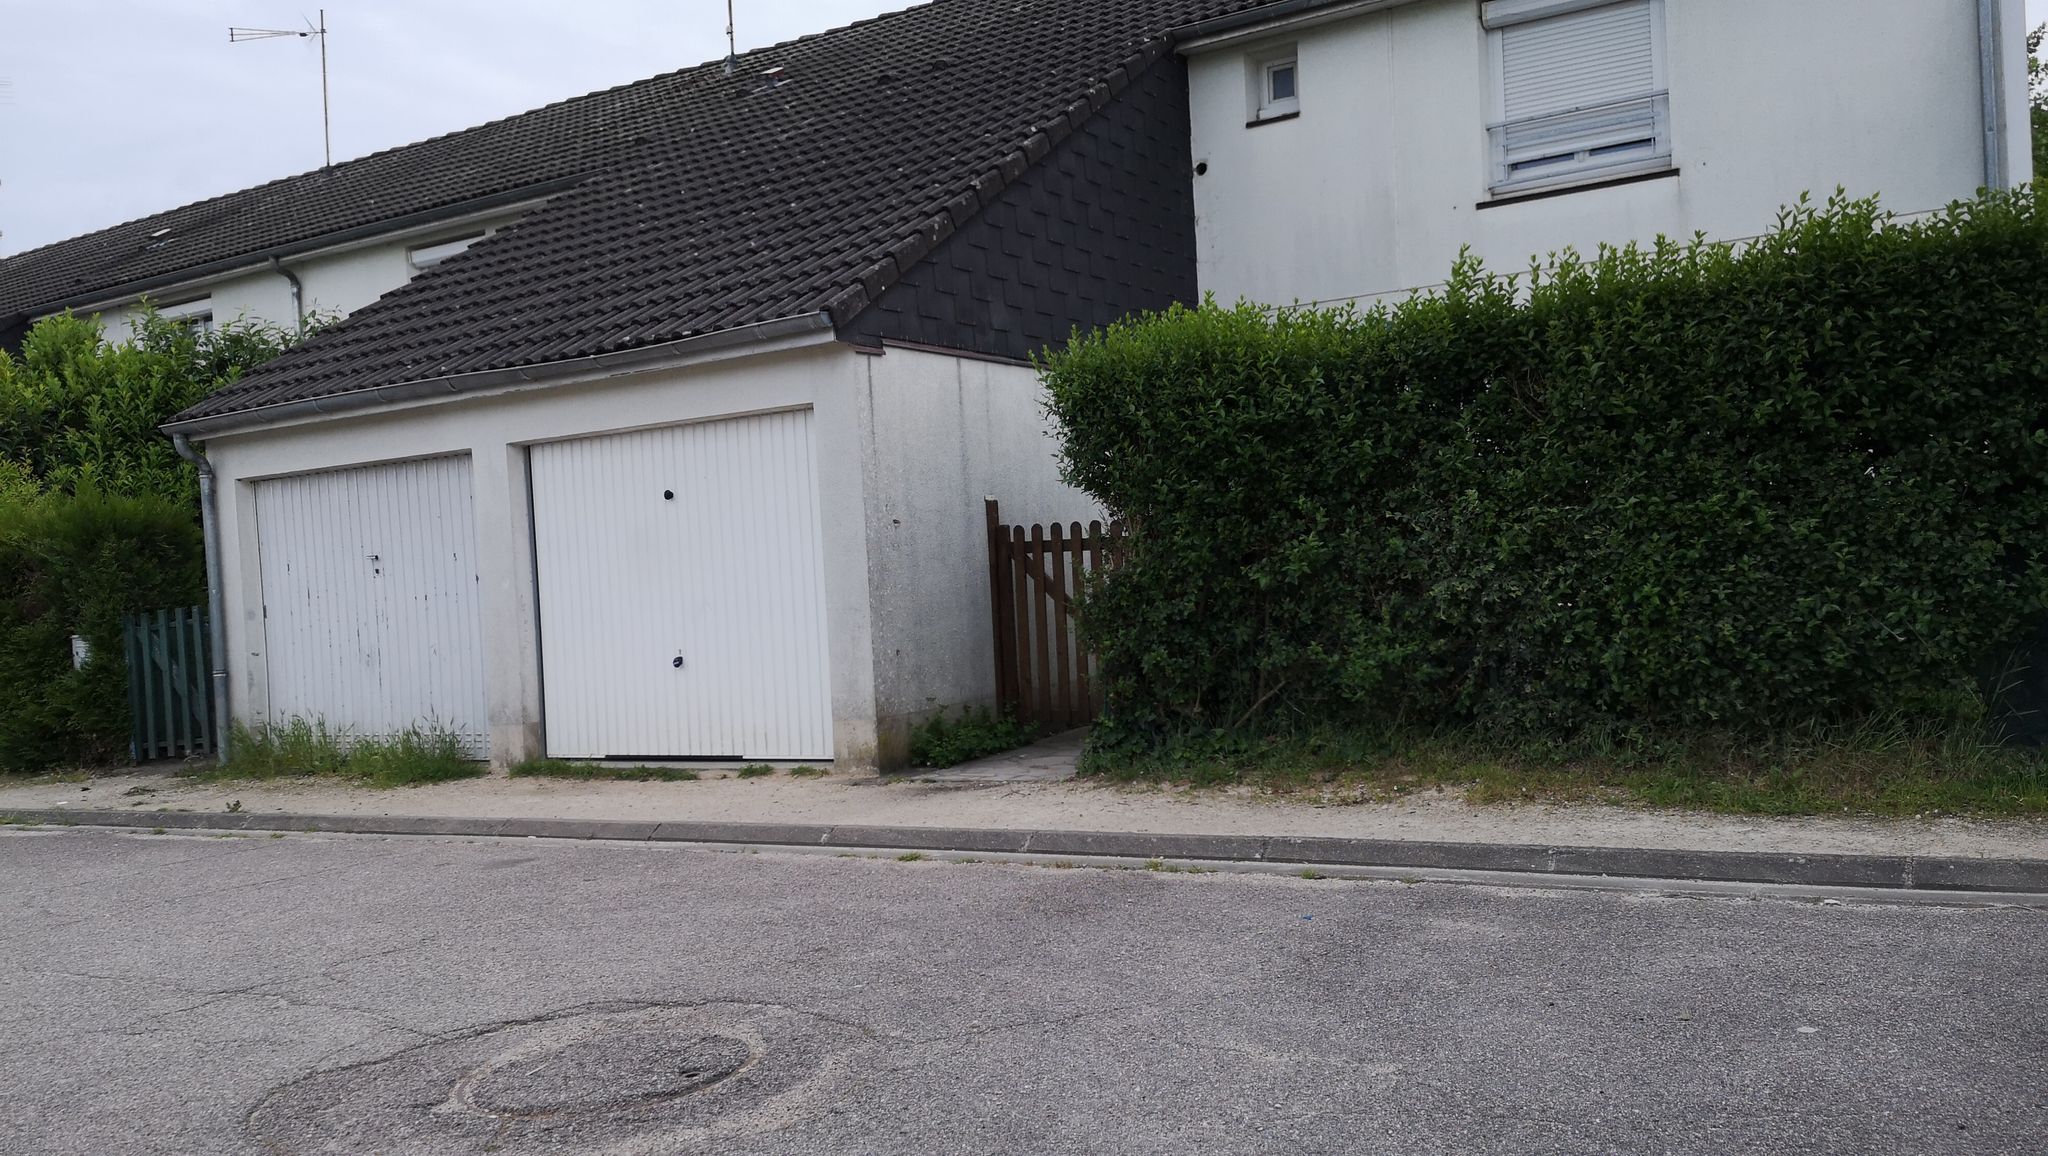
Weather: clear
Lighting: day
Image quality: good
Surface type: walking surface
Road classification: residential, footway, path
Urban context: urban centre
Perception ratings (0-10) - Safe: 2.63, Lively: 4.3, Beautiful: 6.34, Boring: 7.12, Depressing: 7.66, Wealthy: 4.76